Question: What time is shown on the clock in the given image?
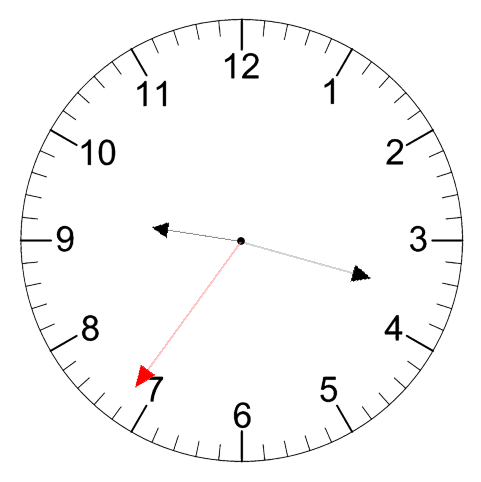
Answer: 09:17:36